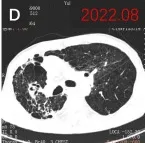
Chest CT findings. Subsequent chest CTs showed sustained PR of the tumor. PR, partial response.
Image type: radiology (ct)